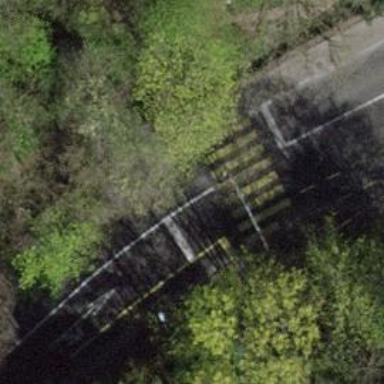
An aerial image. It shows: Crossing with traffic signals.